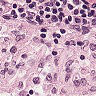
Metastatic tissue present: no